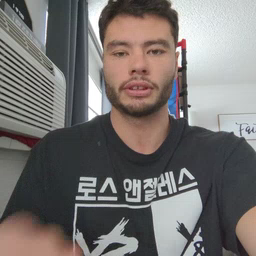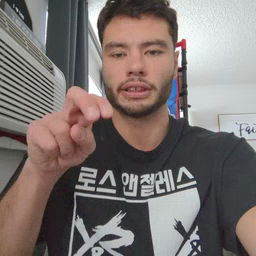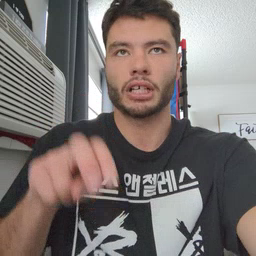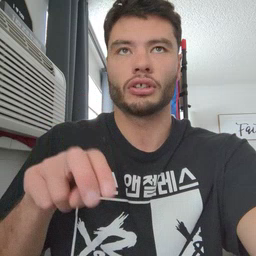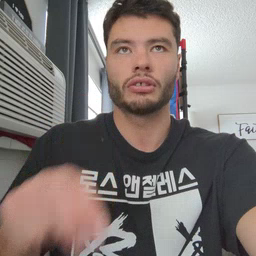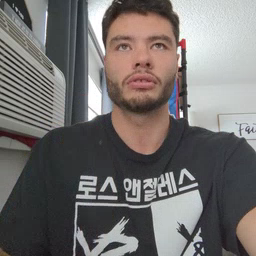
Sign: chair